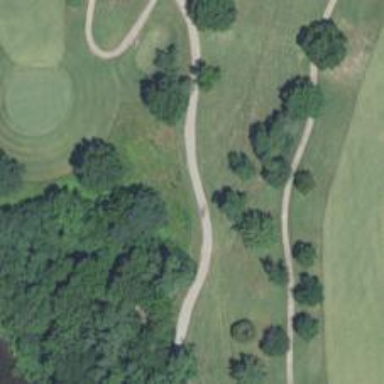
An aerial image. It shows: Driveway that serves as path.